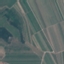
Land use / land cover: PermanentCrop